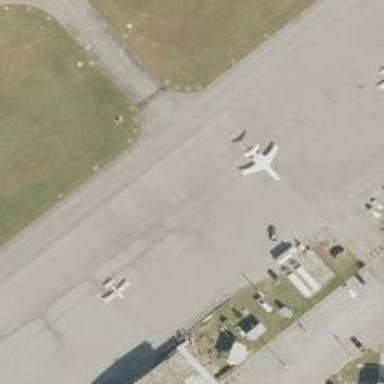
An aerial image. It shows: Image of taxiway at airport.